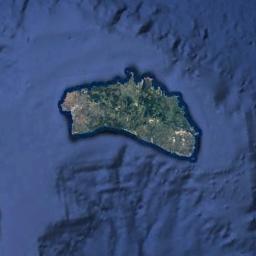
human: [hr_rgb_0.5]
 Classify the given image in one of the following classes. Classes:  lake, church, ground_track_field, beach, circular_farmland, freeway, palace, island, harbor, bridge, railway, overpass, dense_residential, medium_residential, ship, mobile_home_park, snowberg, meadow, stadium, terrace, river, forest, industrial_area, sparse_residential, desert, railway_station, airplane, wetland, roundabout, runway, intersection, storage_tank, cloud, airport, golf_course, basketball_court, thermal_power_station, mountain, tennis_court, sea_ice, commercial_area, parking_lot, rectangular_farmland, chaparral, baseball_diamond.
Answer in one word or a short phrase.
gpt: island